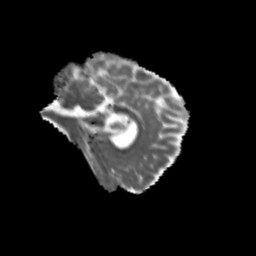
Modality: MD
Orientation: sagittal
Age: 26
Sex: female
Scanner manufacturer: siemens
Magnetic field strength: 3 T
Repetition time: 3.5 s
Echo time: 0.113 s